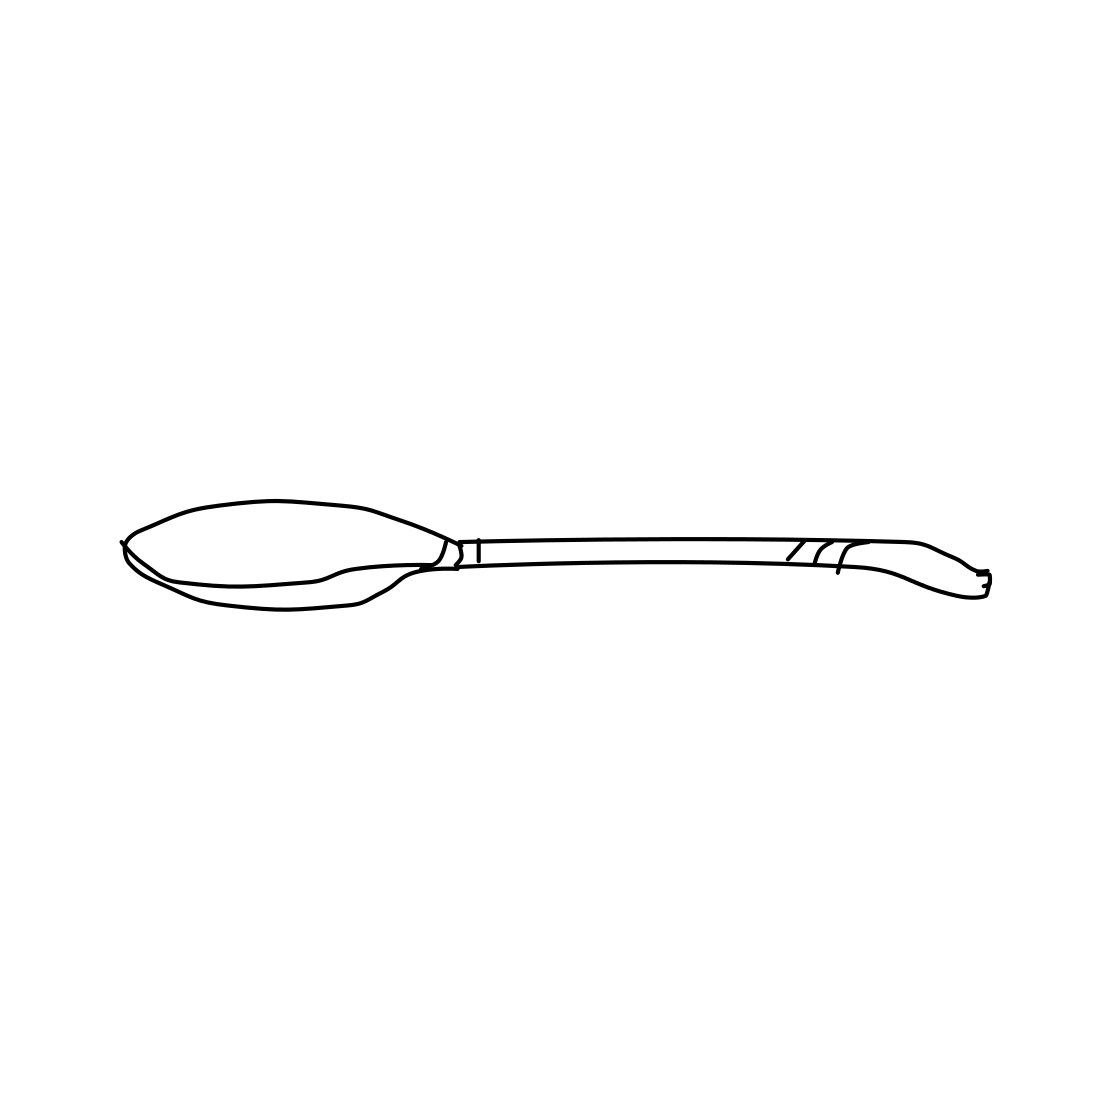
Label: spoon